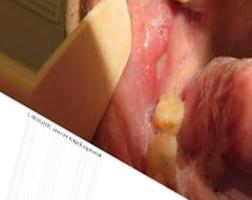
Condition: Mouth Ulcer